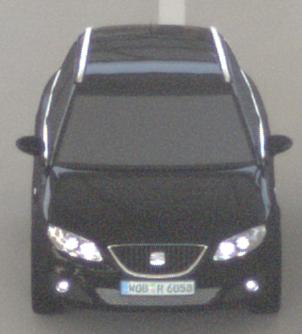
Make: SEAT
Model: Exeo ST 1.6
Detailed model: Exeo (3R) ST
Model produced from: 2010/05
Model produced until: 2010/08
Doors: 5
Color: black
Road condition: dry road
Daytime: morning or afternoon
Contrast: low contrast